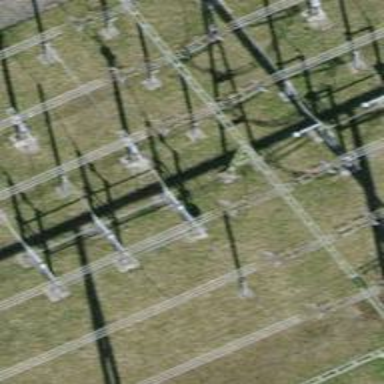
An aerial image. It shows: Bay where power lines run through.